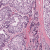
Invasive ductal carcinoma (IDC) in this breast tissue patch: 0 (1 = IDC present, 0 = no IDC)